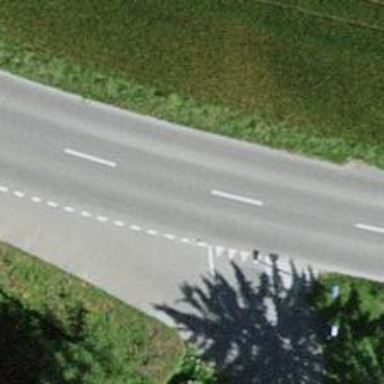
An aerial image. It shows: Secondary road.